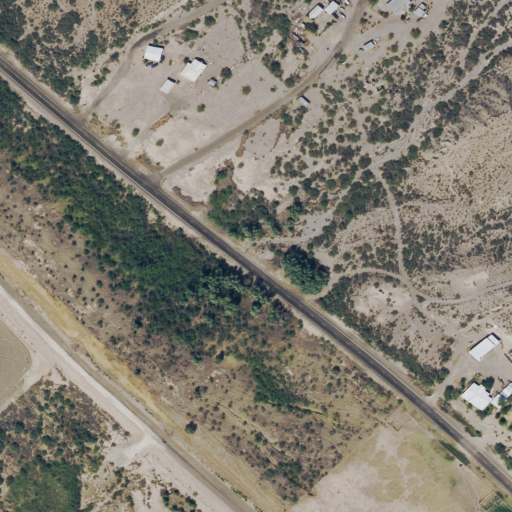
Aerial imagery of valley in Texas named Arroyo Galindo containing shrub, woody wetlands, medium intensity development, low intensity development, cultivated crops, herbaceous wetlands, open development, and grassland